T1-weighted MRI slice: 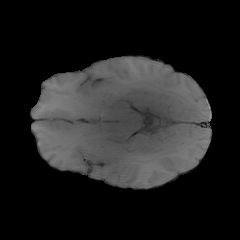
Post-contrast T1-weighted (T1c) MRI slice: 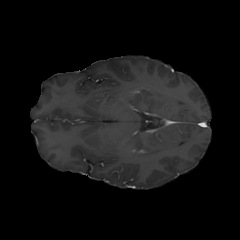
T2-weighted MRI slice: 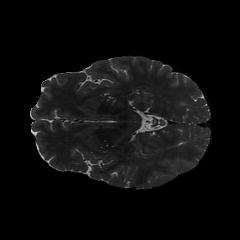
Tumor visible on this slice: no